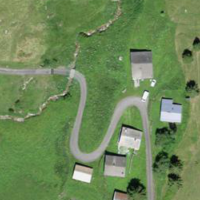
EUNIS habitat code: 23
Species observed at this site:
Tussilago farfara